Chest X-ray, PA view. Patient: 51 years old, sex M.
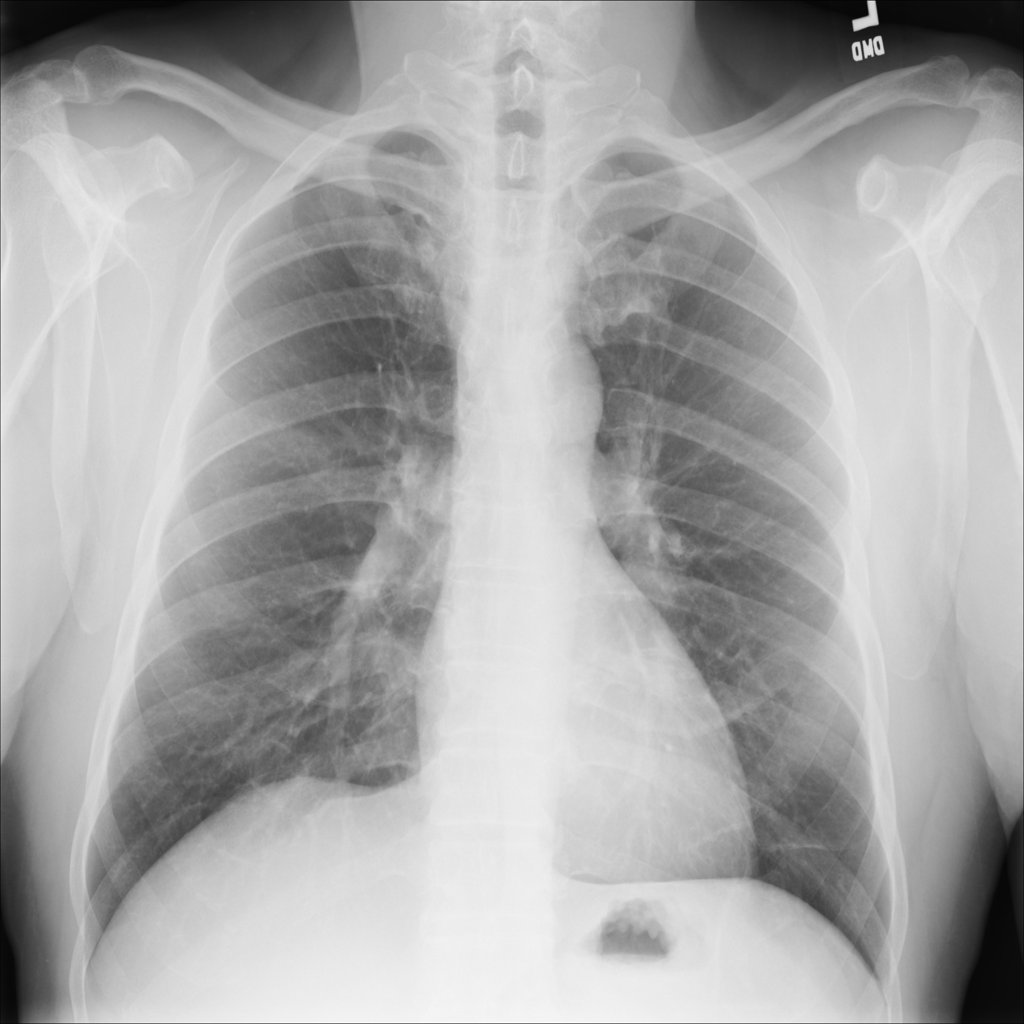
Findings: Atelectasis